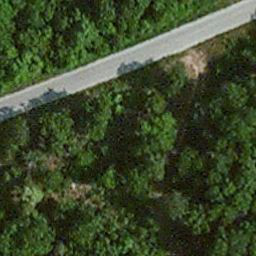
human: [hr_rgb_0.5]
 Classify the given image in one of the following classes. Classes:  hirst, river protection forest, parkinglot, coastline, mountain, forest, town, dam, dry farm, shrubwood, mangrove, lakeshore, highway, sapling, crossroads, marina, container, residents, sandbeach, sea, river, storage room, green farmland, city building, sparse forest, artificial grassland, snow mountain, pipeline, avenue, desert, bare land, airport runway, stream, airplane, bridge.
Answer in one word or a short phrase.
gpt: avenue